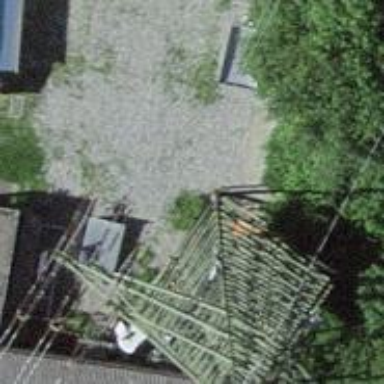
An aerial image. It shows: Pole with roof covering.